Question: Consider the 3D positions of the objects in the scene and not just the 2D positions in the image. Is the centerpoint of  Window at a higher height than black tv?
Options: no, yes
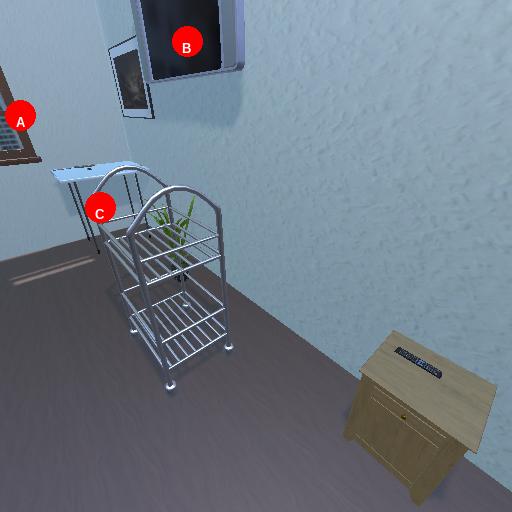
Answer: no